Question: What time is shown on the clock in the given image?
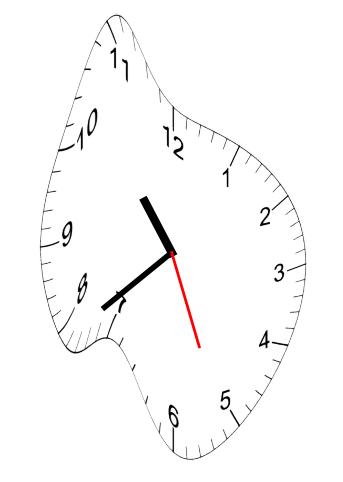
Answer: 10:38:26